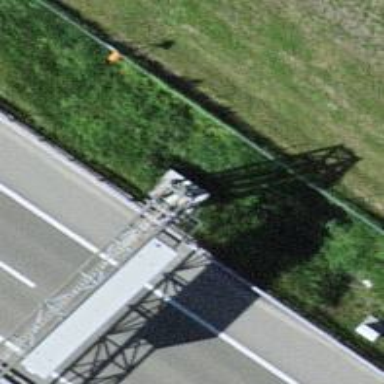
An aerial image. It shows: Gantry designed for traffic information.